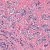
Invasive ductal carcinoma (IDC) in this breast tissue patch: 1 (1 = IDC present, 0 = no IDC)